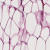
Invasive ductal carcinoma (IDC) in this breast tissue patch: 0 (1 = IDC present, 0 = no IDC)